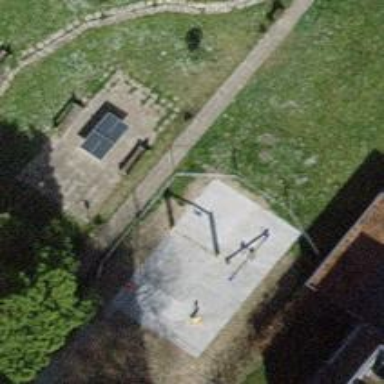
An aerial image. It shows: Playground featuring swings.